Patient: sex M, age 64
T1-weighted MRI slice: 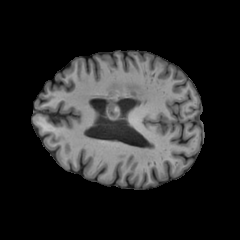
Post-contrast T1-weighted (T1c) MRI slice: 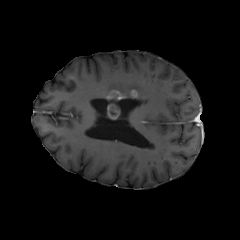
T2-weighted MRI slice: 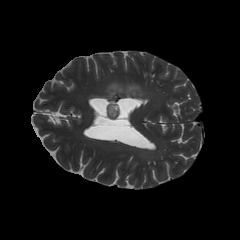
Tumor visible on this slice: yes
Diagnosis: Glioblastoma, IDH-wildtype
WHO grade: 4